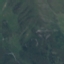
Land use / land cover: HerbaceousVegetation